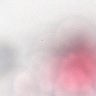
Metastatic tissue present: no